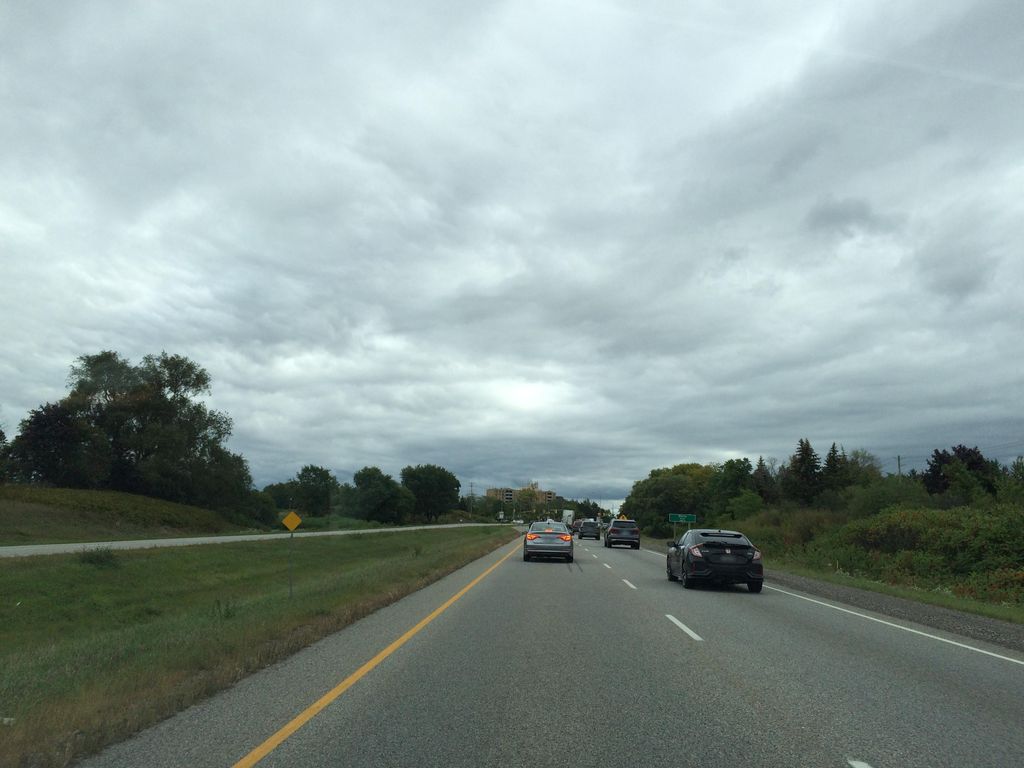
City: kitchener-waterloo